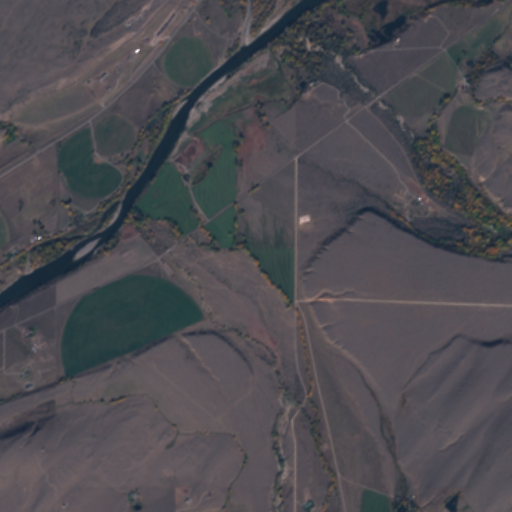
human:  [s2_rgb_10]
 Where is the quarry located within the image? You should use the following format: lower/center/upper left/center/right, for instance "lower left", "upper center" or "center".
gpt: The quarry is located in the upper left of the image.
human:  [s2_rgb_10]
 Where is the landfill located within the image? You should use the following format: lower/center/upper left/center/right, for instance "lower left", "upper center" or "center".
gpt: There is no landfill in the image.